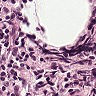
Metastatic tissue present: no